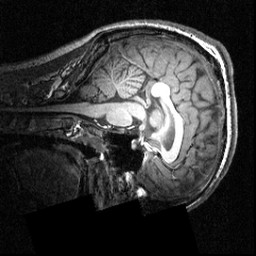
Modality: T1w
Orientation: sagittal
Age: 21
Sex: male
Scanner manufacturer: siemens
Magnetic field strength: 3.951 T
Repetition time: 1.5 s
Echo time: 0.00335 s